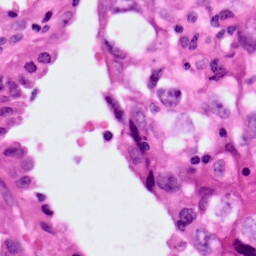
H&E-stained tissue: Lung